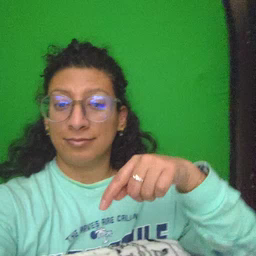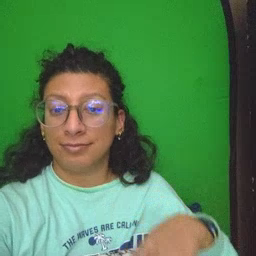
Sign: will